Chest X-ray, PA view. Patient: 32 years old, sex M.
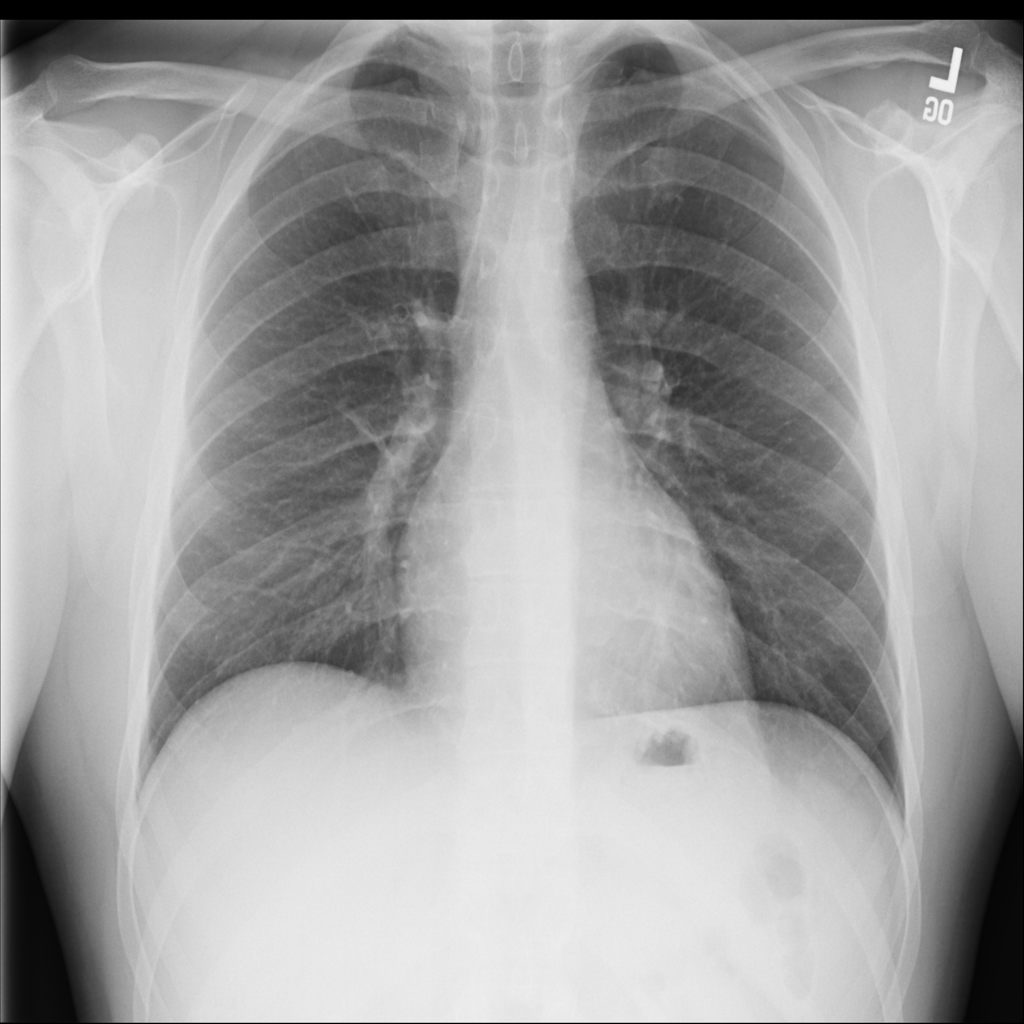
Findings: No Finding